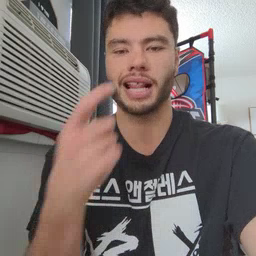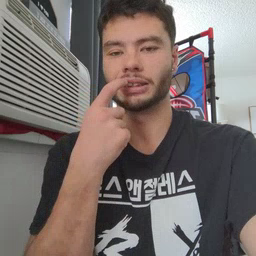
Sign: glasswindow